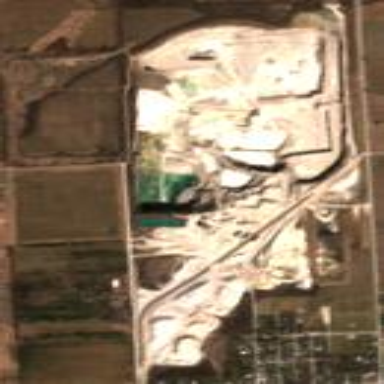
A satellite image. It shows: Quarry area.